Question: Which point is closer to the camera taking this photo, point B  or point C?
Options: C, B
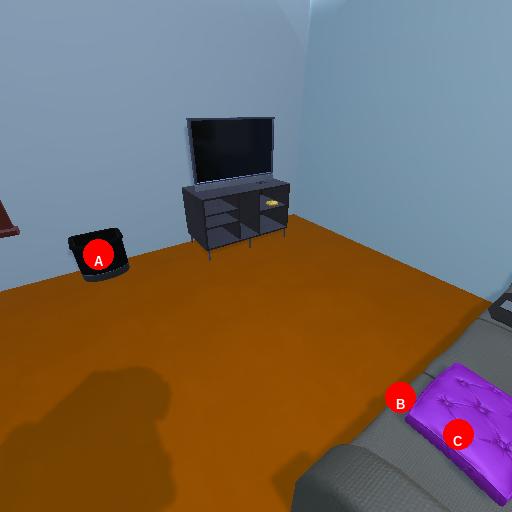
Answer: C